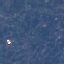
Land use / land cover class: Residential